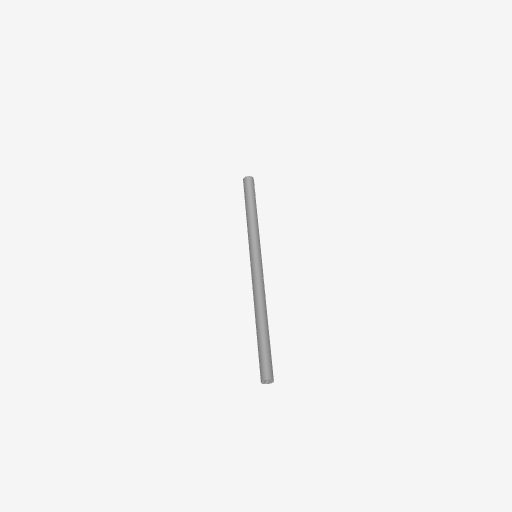
Part: GoTUBE624